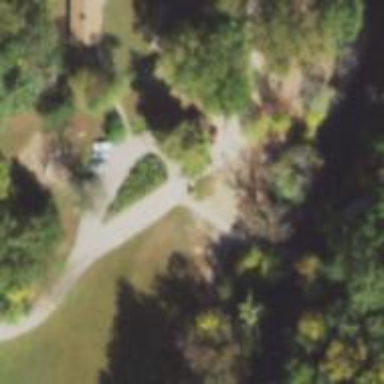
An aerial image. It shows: Path.